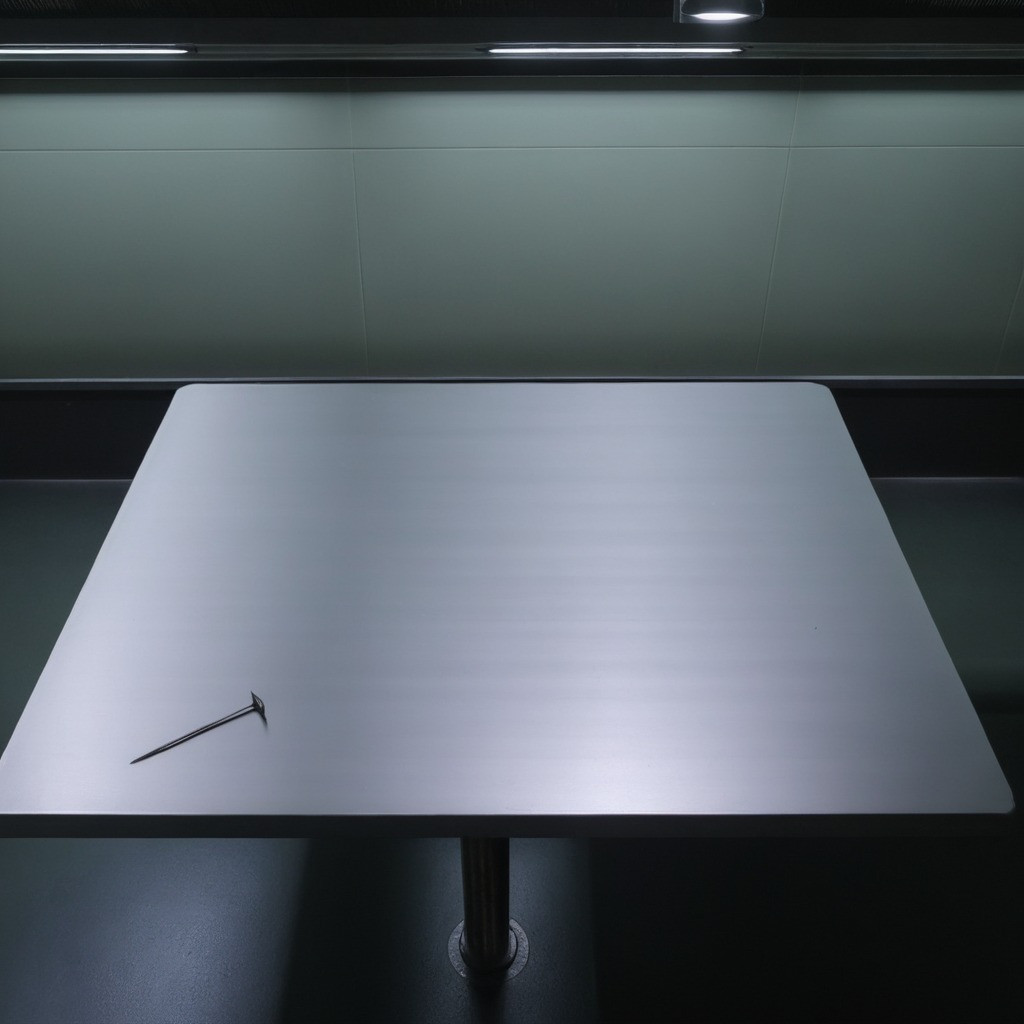
An iron nail is lying on a clean empty table in a railway signal maintenance room lit by harsh overhead fluorescents photorealistic surface textures crisp shadows high dynamic range